Interaction volume radius: 10 \u00c5
Interaction volume height: 20 \u00c5
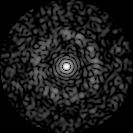
Disorder parameter: 0.832